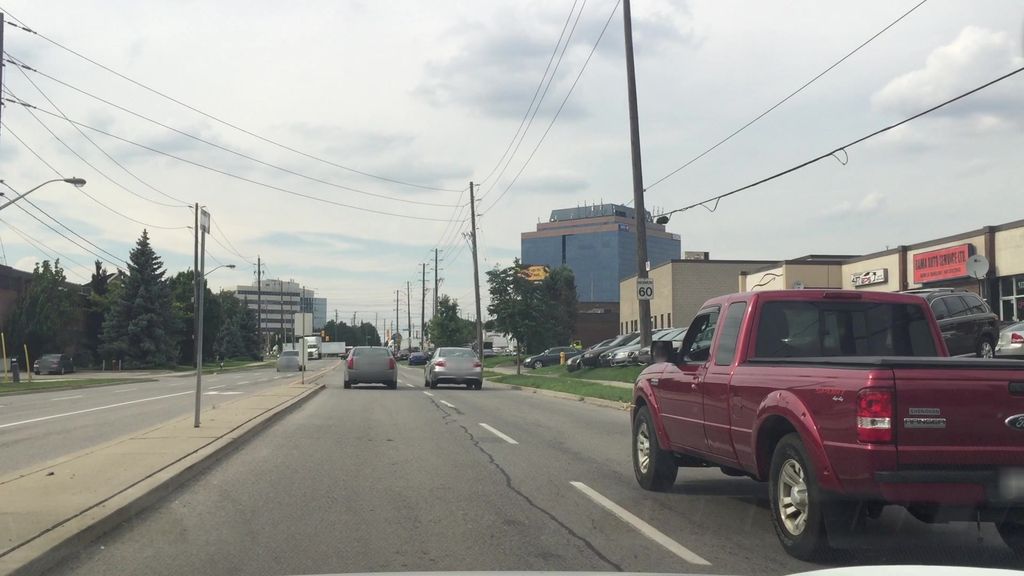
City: toronto